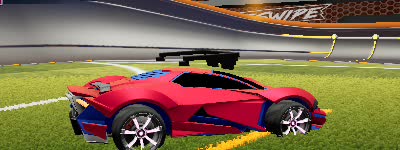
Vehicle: werewolf